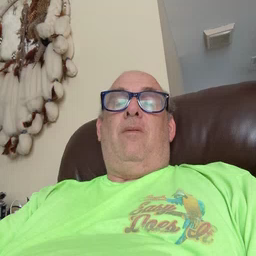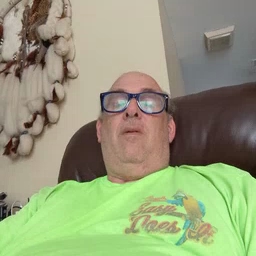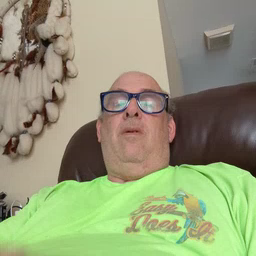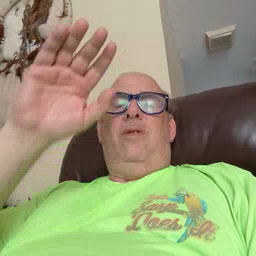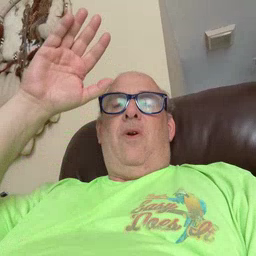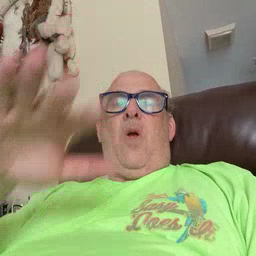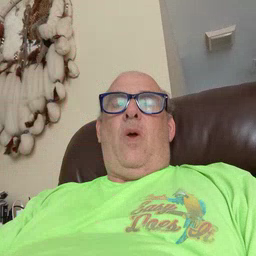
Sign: snow